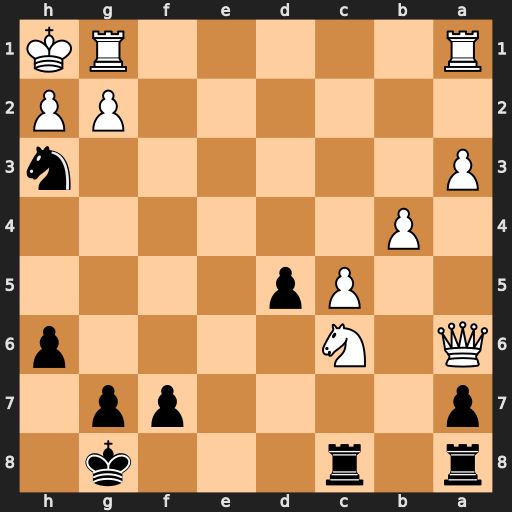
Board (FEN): r1r3k1/p4pp1/Q1N4p/2Pp4/1P6/P6n/6PP/R5RK
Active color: b
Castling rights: -
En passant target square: -
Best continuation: Nf2#